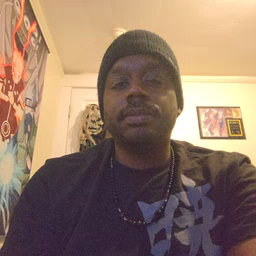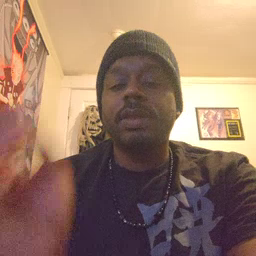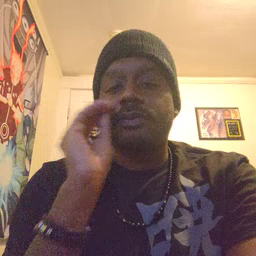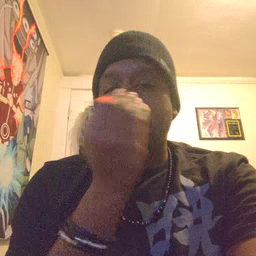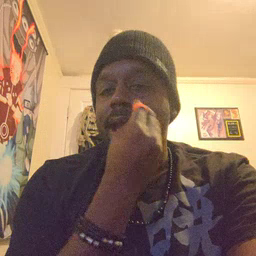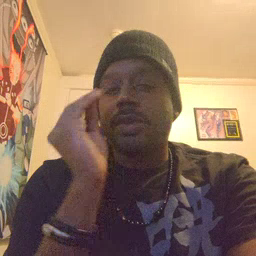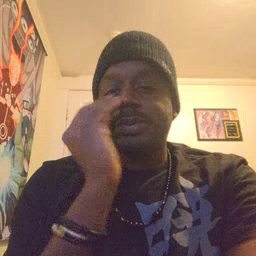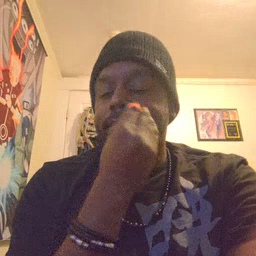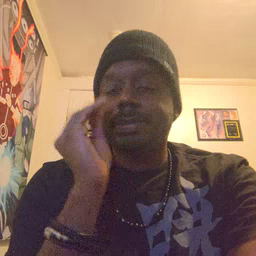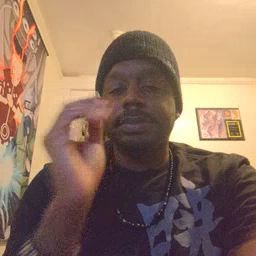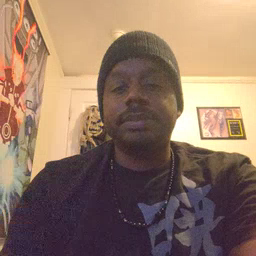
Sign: flower